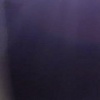
Label: space